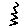
Label: zigzag